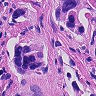
Metastatic tissue present: yes